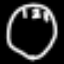
Label: clock